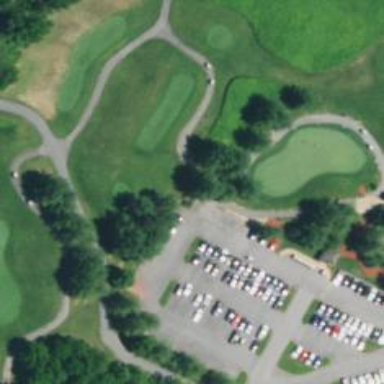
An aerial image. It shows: Path for both roads and golfers.